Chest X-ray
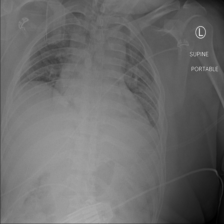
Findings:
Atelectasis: negative
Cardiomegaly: negative
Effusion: negative
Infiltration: negative
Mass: negative
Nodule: negative
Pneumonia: negative
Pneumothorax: negative
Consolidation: negative
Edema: negative
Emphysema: negative
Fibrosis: negative
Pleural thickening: negative
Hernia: negative